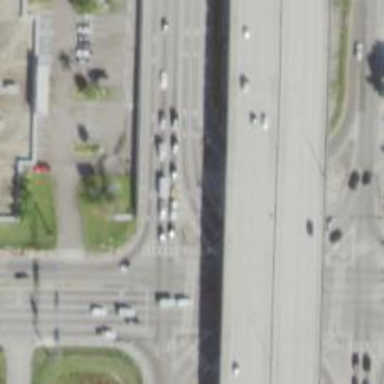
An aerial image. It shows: Primary link road with asphalt surface.